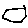
Label: hexagon